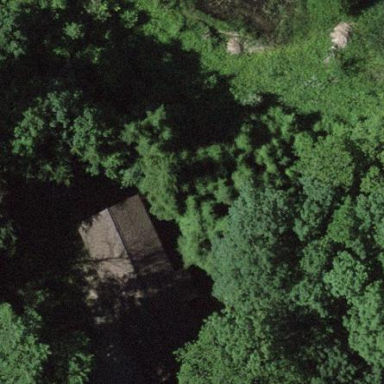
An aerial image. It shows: Cabin is depicted in the image.